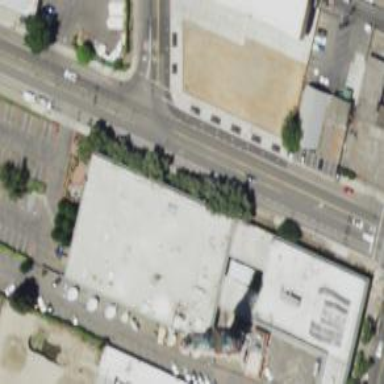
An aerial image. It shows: Commercial building serving as television studio.